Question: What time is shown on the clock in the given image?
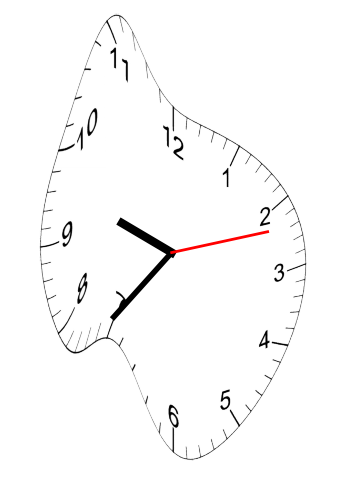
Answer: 09:36:12